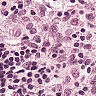
Metastatic tissue present: no